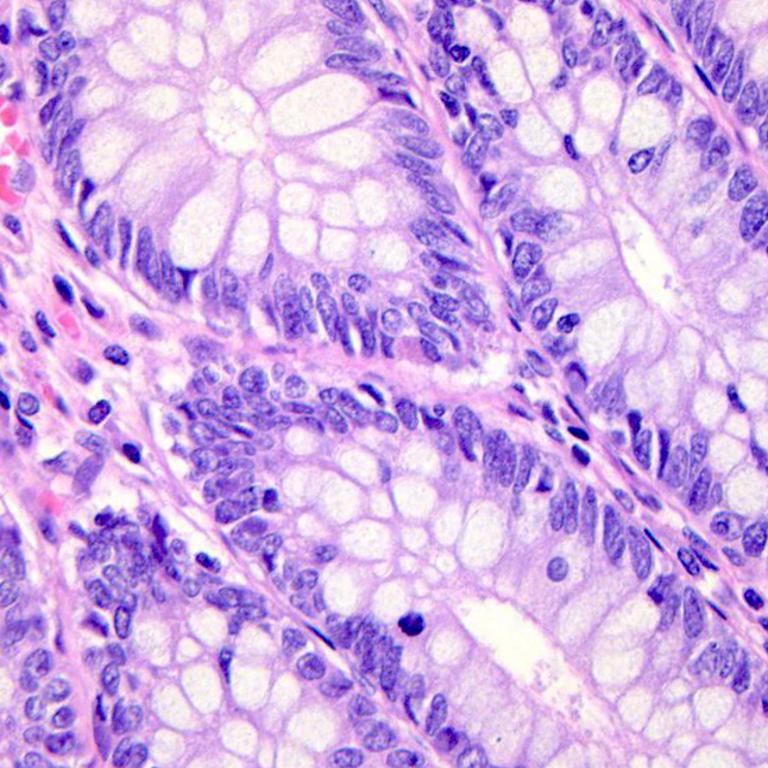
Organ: colon
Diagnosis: benign